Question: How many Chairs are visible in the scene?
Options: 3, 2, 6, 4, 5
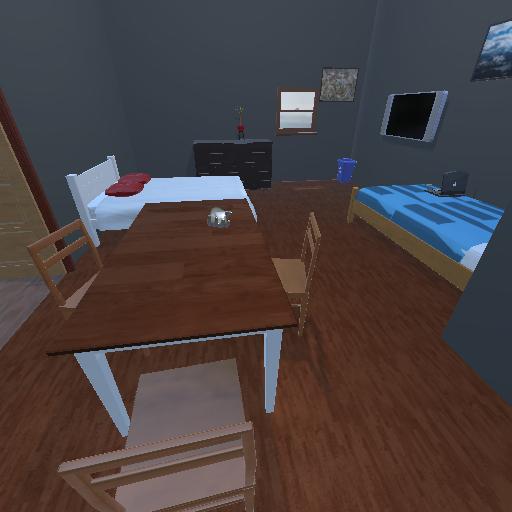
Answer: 3